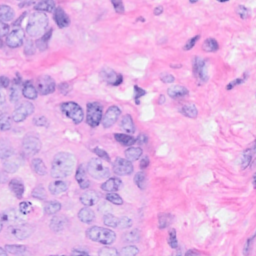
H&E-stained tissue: Breast